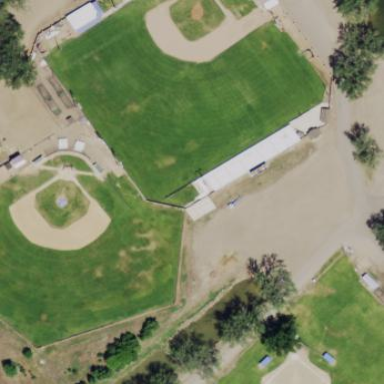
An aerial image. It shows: Baseball pitch for leisure and sports activities.